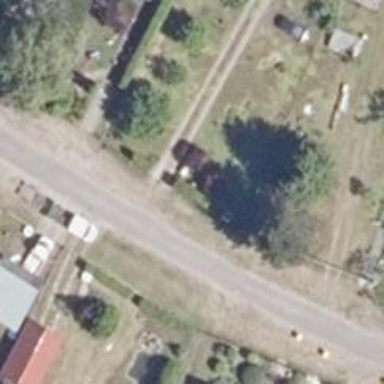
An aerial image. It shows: Asphalt road in residential area.